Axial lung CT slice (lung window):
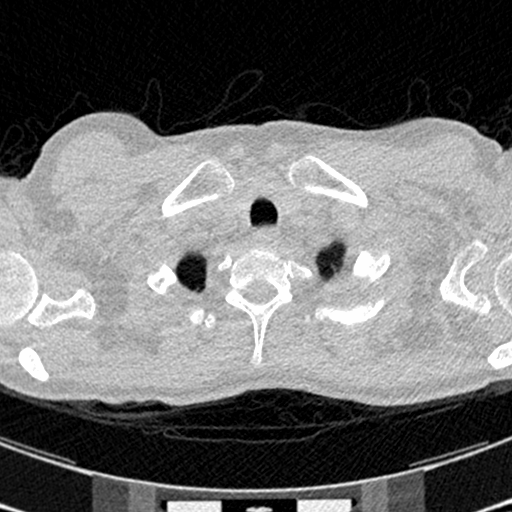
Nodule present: no